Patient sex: M
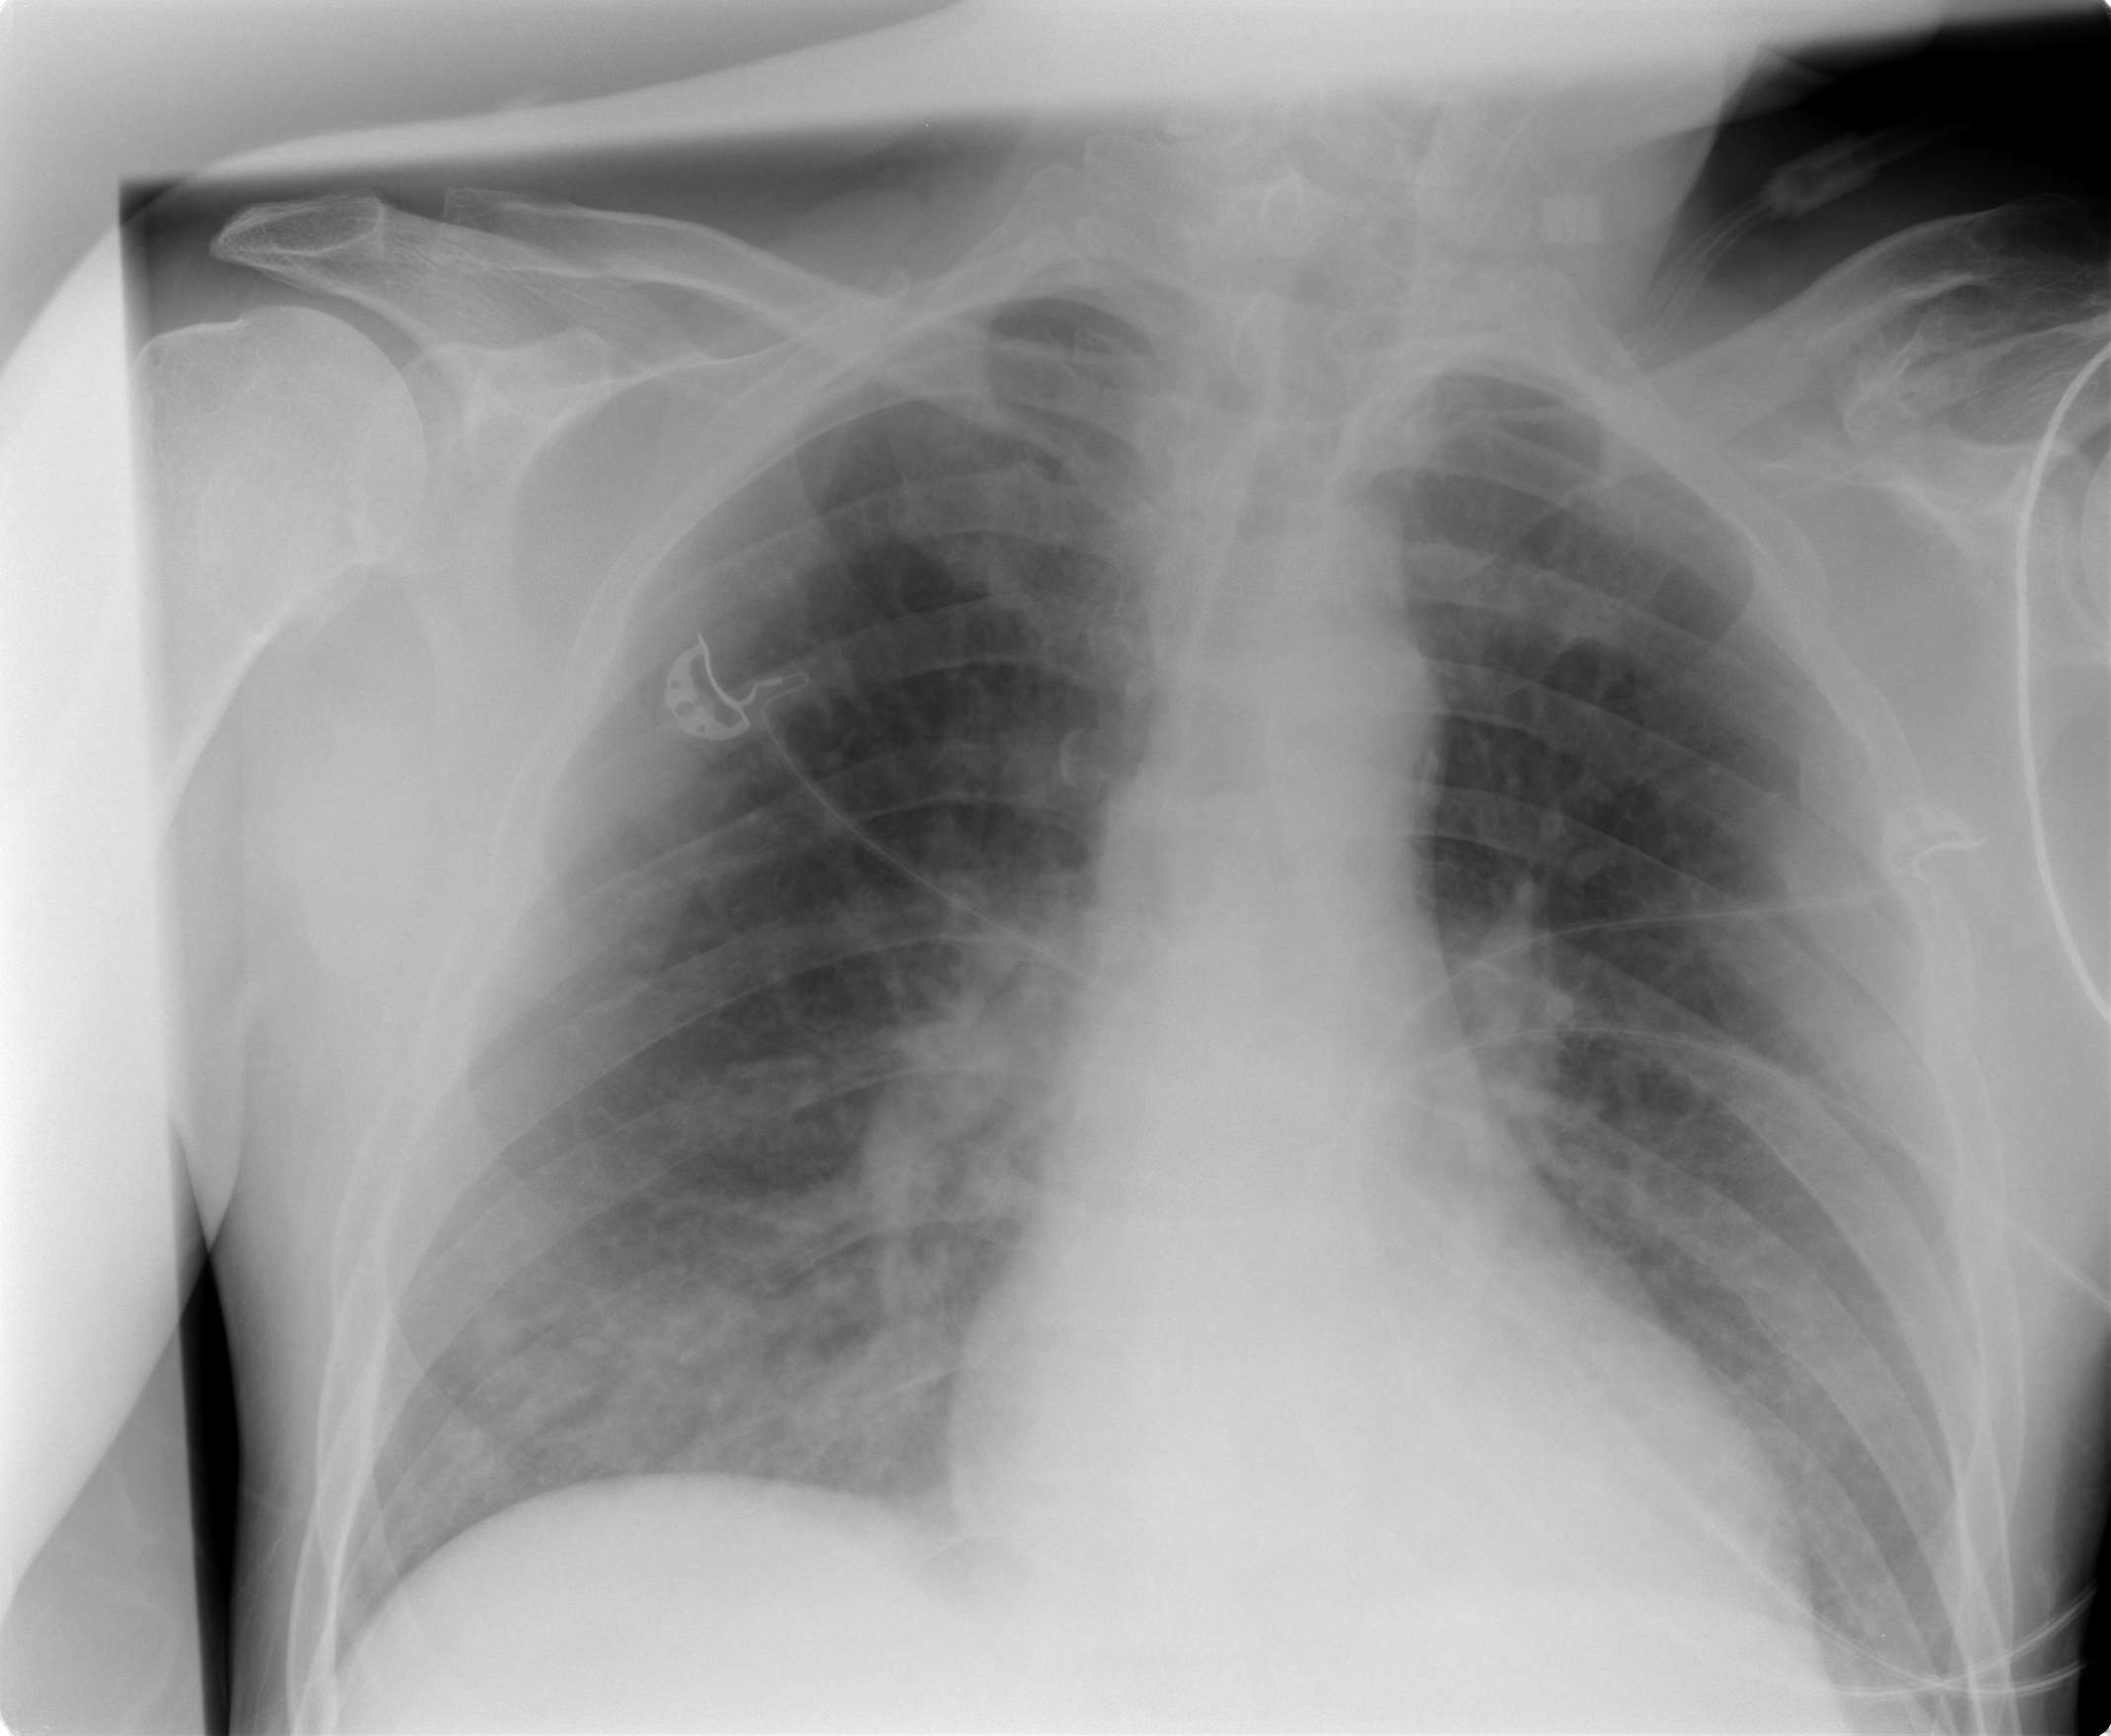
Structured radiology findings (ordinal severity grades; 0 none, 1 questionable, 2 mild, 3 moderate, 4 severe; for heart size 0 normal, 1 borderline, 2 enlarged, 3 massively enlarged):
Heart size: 0
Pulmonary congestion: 2
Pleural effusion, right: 0
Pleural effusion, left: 0
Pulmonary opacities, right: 2
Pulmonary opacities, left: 2
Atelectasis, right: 2
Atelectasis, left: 0